Question: Where is this class?
My project use the JUnit 4.12, and not found the StandardOutputStreamLog.
Is it be removed at this release?
or it come from the other lib? and what is the relation between these tow?

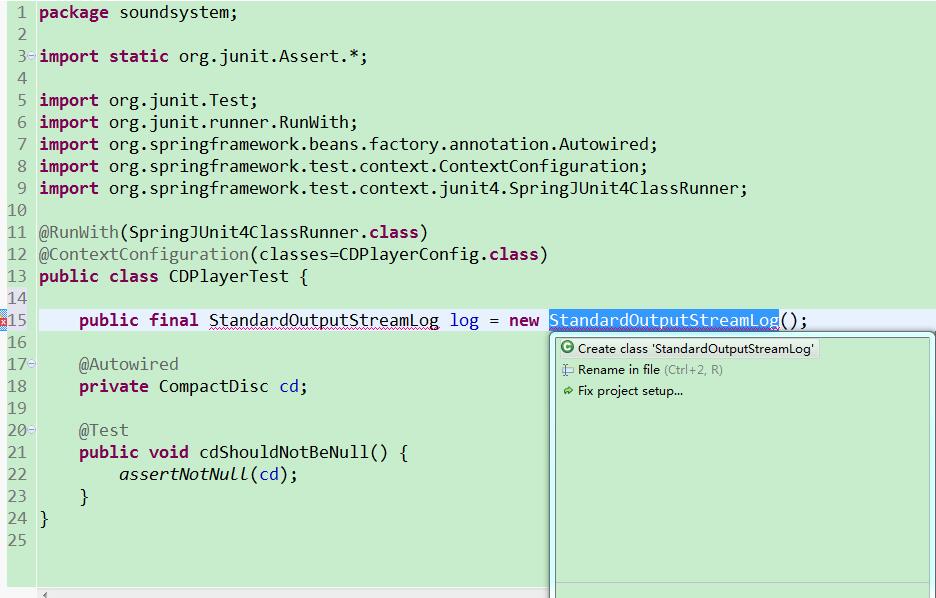
Answer: This class is deprecated and you should use <URL>.
Check the <URL>
> StandardOutputStreamLog() Please use new SystemOutRule().enableLog().Creates a rule that records writes while they are still written to the
standard output stream.